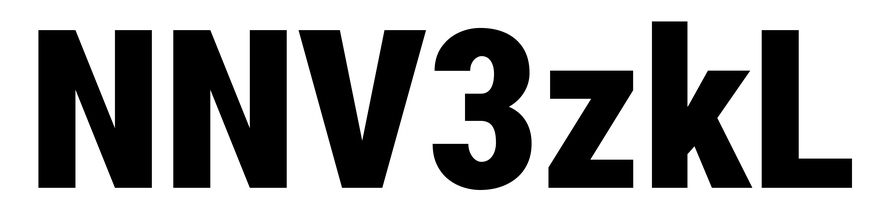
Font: Roboto_Condensed_Black